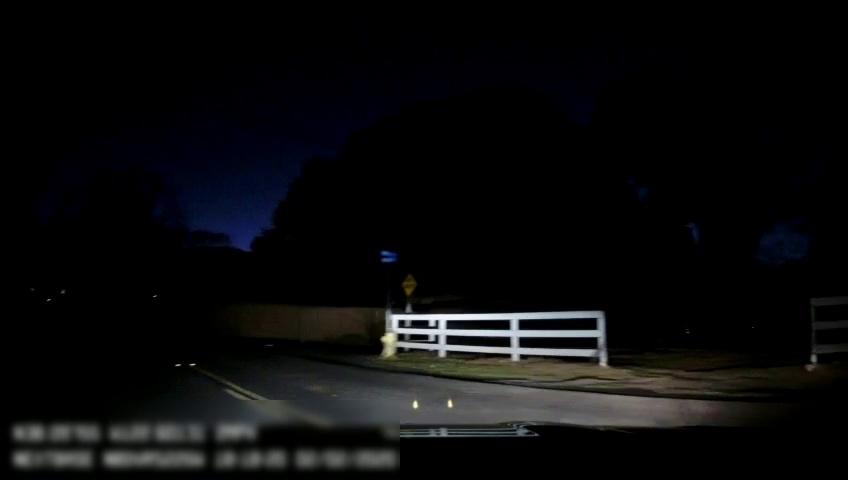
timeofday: Night
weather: Other
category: Drivable Space
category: Lanes | Current Lane
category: Traffic | Signs